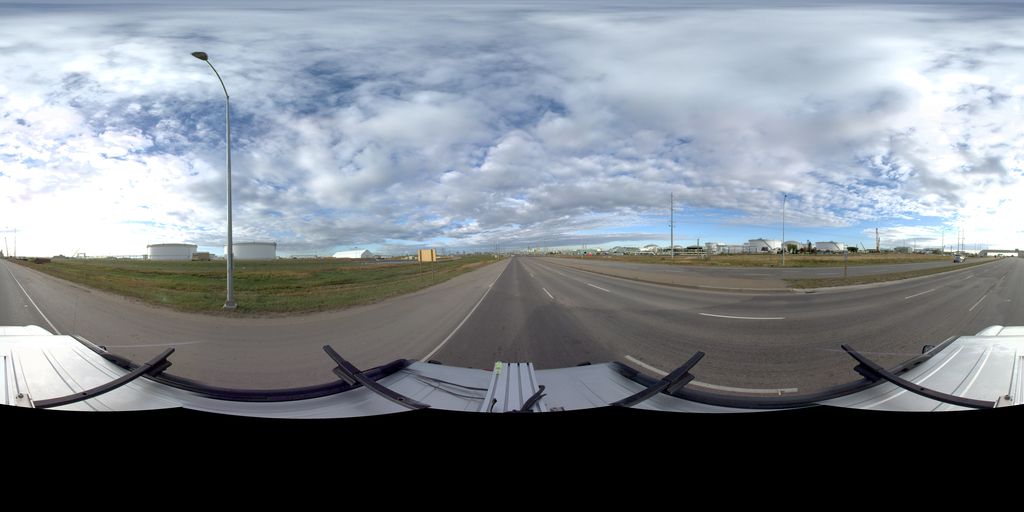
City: edmonton